Interaction volume radius: 5 \u00c5
Interaction volume height: 15 \u00c5
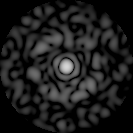
Disorder parameter: 0.8733